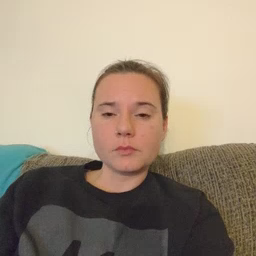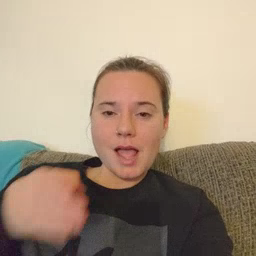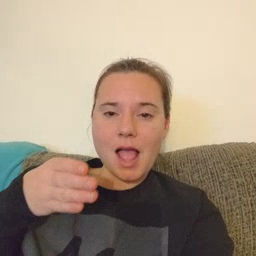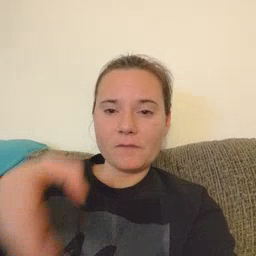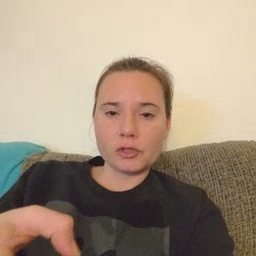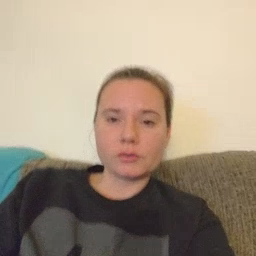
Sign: after